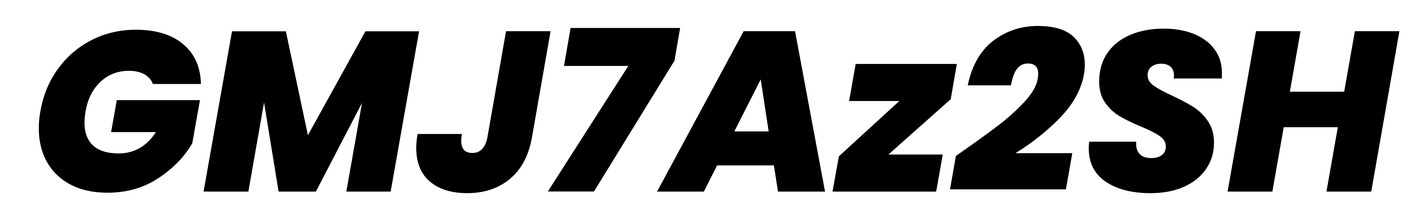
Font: Poppins-ExtraBoldItalic